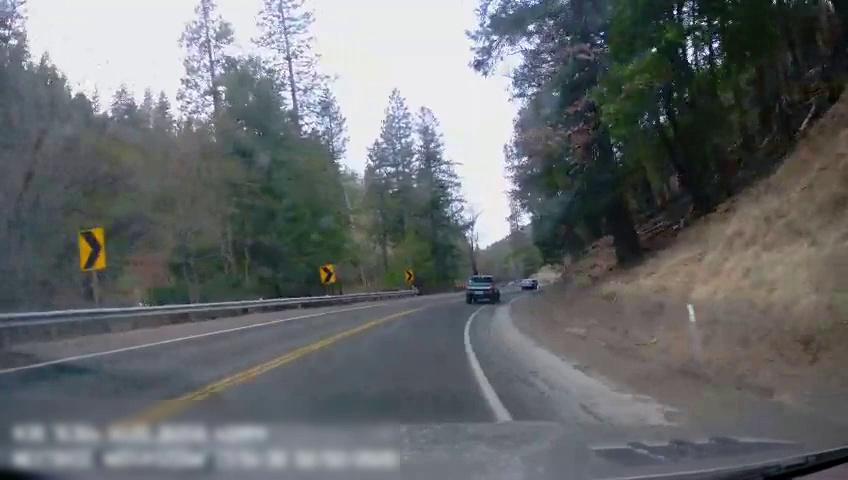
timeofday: Day
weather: Sunny
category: Drivable Space
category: Vehicles | Car
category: Vehicles | Truck
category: Lanes | Current Lane
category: Lanes | Current Lane
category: Lanes | Alternate Lane
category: Traffic | Signs
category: Traffic | Signs
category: Traffic | Signs